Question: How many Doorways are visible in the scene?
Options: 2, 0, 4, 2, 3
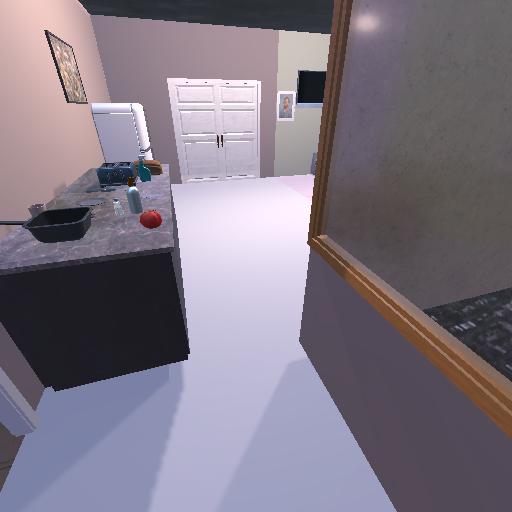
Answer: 2